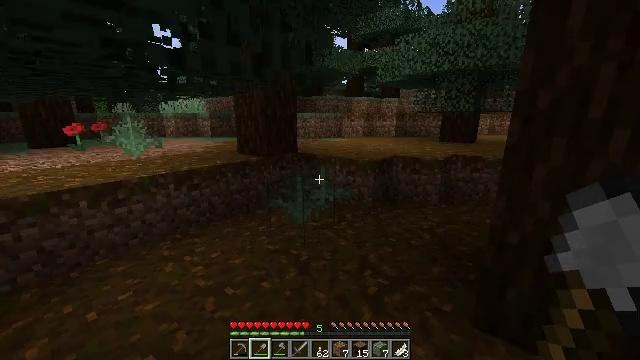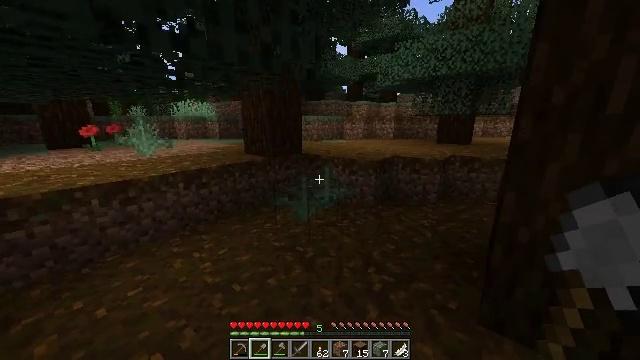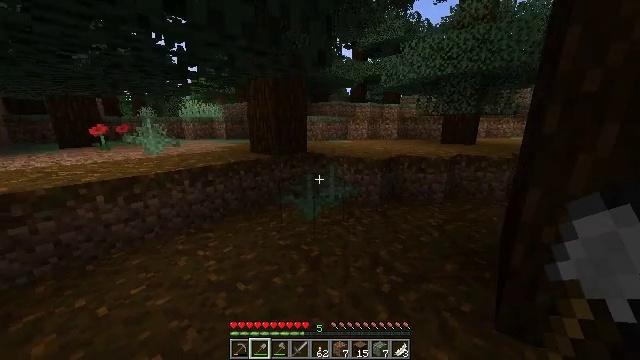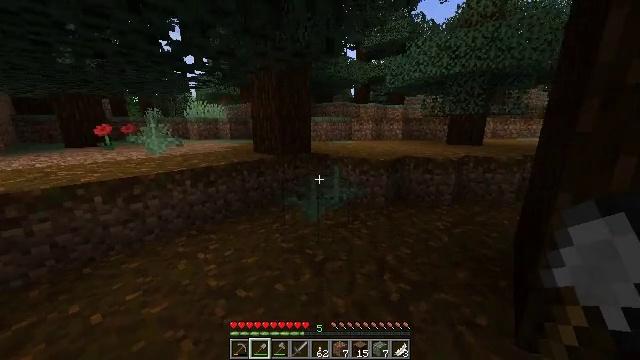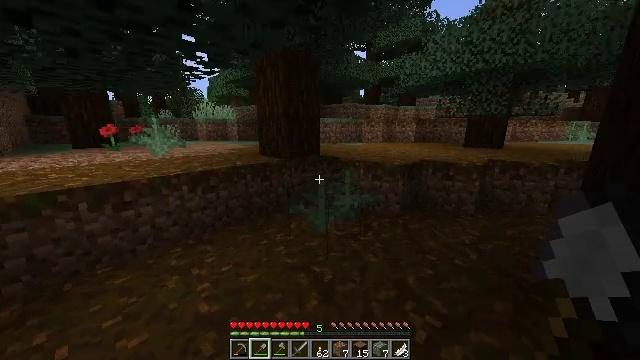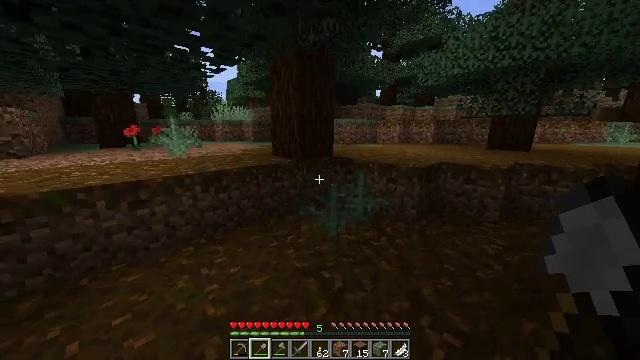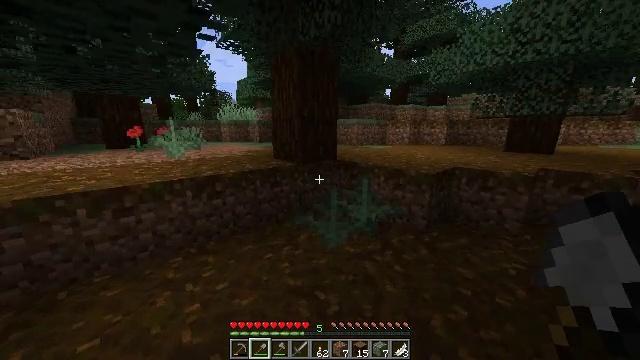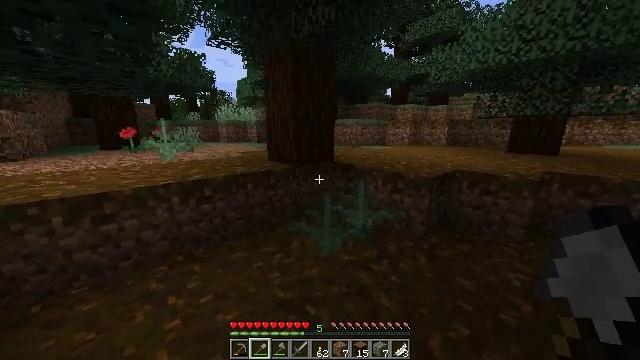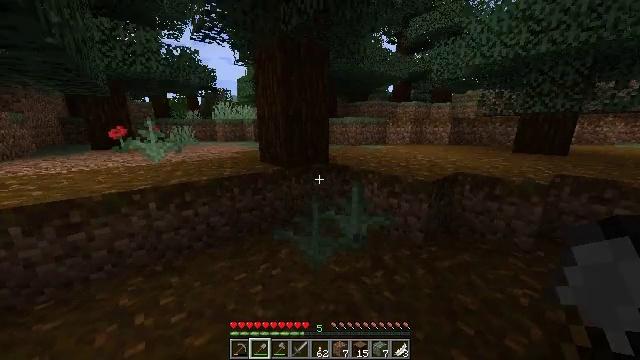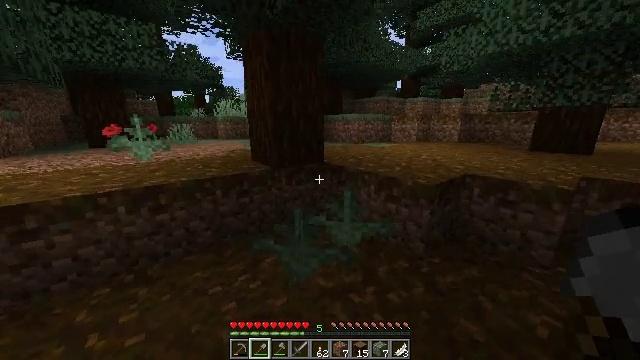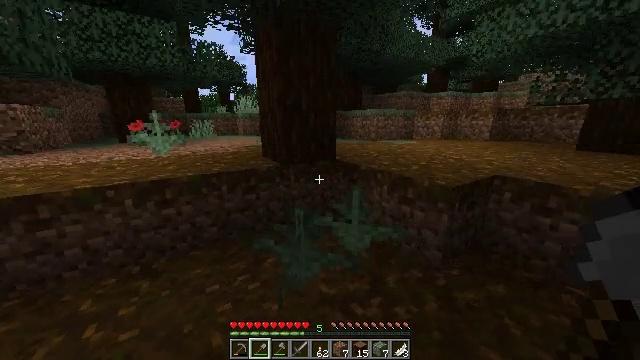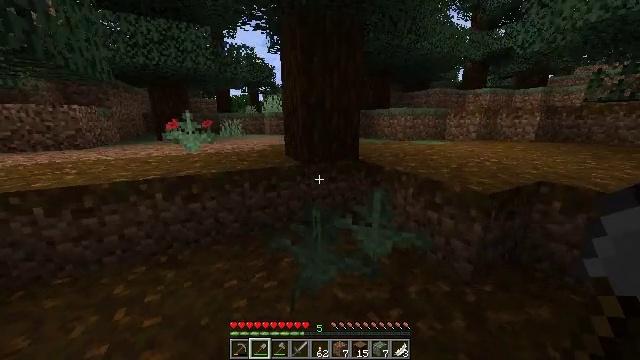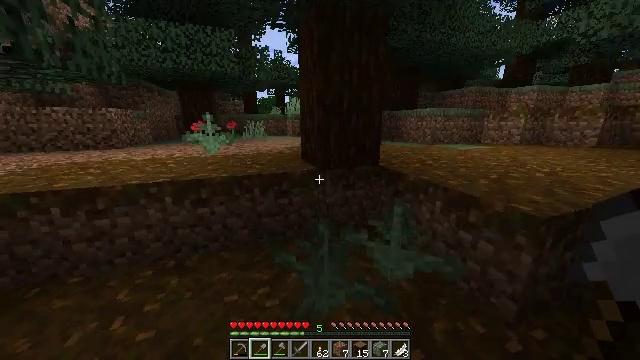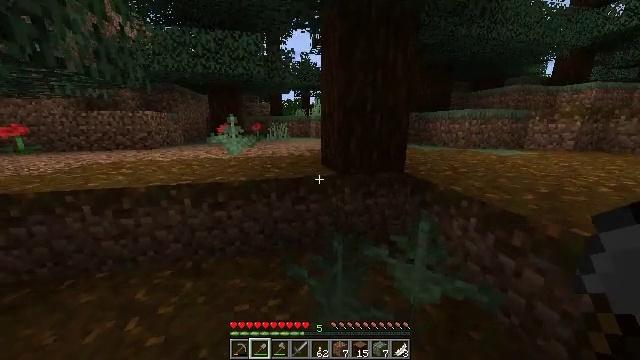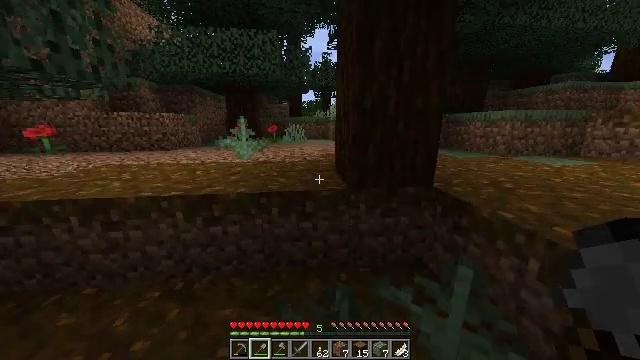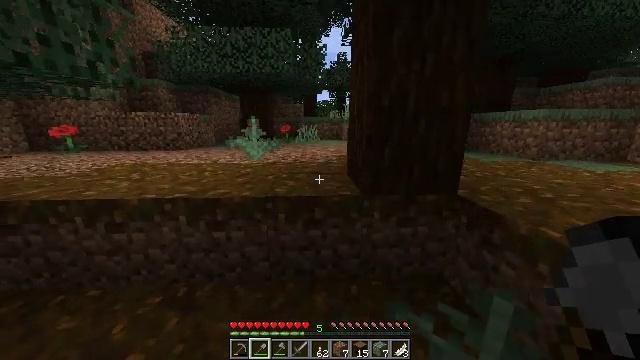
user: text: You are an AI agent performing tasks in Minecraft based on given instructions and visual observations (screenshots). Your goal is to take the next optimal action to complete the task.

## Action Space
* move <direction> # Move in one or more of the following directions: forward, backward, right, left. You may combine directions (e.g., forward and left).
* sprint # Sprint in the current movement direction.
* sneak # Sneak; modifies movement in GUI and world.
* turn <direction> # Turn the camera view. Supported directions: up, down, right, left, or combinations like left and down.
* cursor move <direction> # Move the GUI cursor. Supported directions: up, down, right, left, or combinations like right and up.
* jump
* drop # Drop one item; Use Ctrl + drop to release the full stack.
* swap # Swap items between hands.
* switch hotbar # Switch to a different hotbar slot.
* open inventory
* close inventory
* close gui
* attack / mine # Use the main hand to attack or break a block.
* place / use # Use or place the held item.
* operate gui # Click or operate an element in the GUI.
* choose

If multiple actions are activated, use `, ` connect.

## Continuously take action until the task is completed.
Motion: motion action
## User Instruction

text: Mine spruce leaves from the tree.
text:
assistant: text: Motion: move forward, sprint
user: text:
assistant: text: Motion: move forward, sprint
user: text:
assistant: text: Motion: move forward, sprint
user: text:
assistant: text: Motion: move forward, sprint, turn left
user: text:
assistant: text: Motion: move forward and move right, sprint, turn left
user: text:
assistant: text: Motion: move forward and move right, sprint, turn left
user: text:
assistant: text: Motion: move forward and move right, sprint
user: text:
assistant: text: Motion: move forward and move right, sprint
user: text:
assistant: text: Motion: move forward and move right, sprint, turn left
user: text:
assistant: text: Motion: move forward and move right, sprint, turn left
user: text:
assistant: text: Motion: move forward, sprint, turn left
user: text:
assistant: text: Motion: move forward, sprint, turn left
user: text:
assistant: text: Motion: move forward, sprint, turn left
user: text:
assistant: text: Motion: move forward, sprint, turn left
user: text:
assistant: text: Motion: move forward, sprint, turn left
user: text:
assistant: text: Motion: move forward, sprint, turn left
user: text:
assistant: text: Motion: move forward, sprint, turn left, jump
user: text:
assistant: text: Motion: move forward, sprint, turn left, jump
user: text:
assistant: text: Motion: move forward, sprint, jump
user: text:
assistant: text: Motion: move forward and move left, sprint, jump
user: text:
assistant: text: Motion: move forward and move left, sprint
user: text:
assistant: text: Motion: move forward and move left, sprint
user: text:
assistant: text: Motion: move forward and move left, sprint
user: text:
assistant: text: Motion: move forward and move left, sprint
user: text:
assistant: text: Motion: move forward, sprint
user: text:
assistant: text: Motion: move forward, sprint
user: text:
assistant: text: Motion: move forward, sprint, turn right
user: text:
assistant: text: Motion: move forward, sprint, turn right
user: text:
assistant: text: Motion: move forward, sprint, turn right
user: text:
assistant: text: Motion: move forward, sprint, turn right